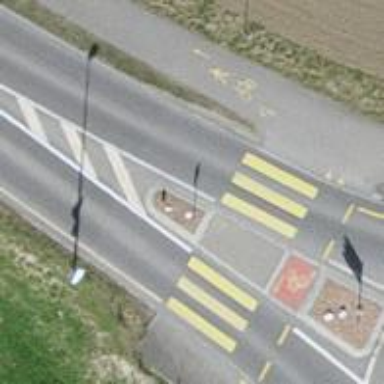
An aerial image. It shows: Uncontrolled zebra crossing with pedestrian island.